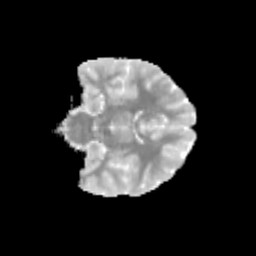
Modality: MD
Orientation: coronal
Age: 10
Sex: male
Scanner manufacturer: siemens
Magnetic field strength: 3 T
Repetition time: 3.8 s
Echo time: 0.07 s